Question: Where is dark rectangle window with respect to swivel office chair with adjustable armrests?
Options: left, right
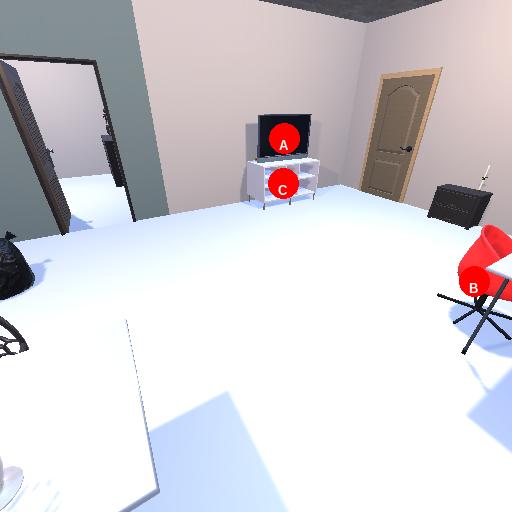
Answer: left